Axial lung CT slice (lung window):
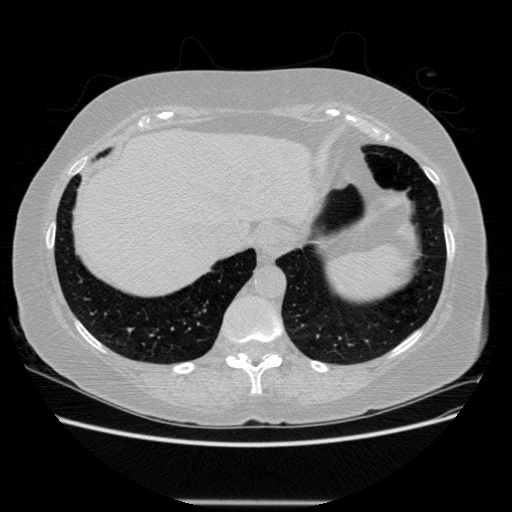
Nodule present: no